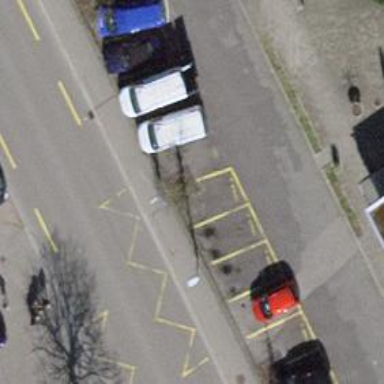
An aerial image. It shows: Platform for public transport. The platform is located by the road.